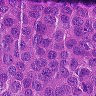
Metastatic tissue present: yes